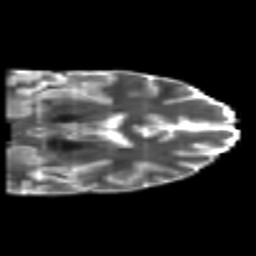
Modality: T2w
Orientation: coronal
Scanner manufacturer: philips
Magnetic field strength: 3 T
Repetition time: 8.6 s
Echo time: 0.127 s